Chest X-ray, PA view. Patient: 58 years old, sex F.
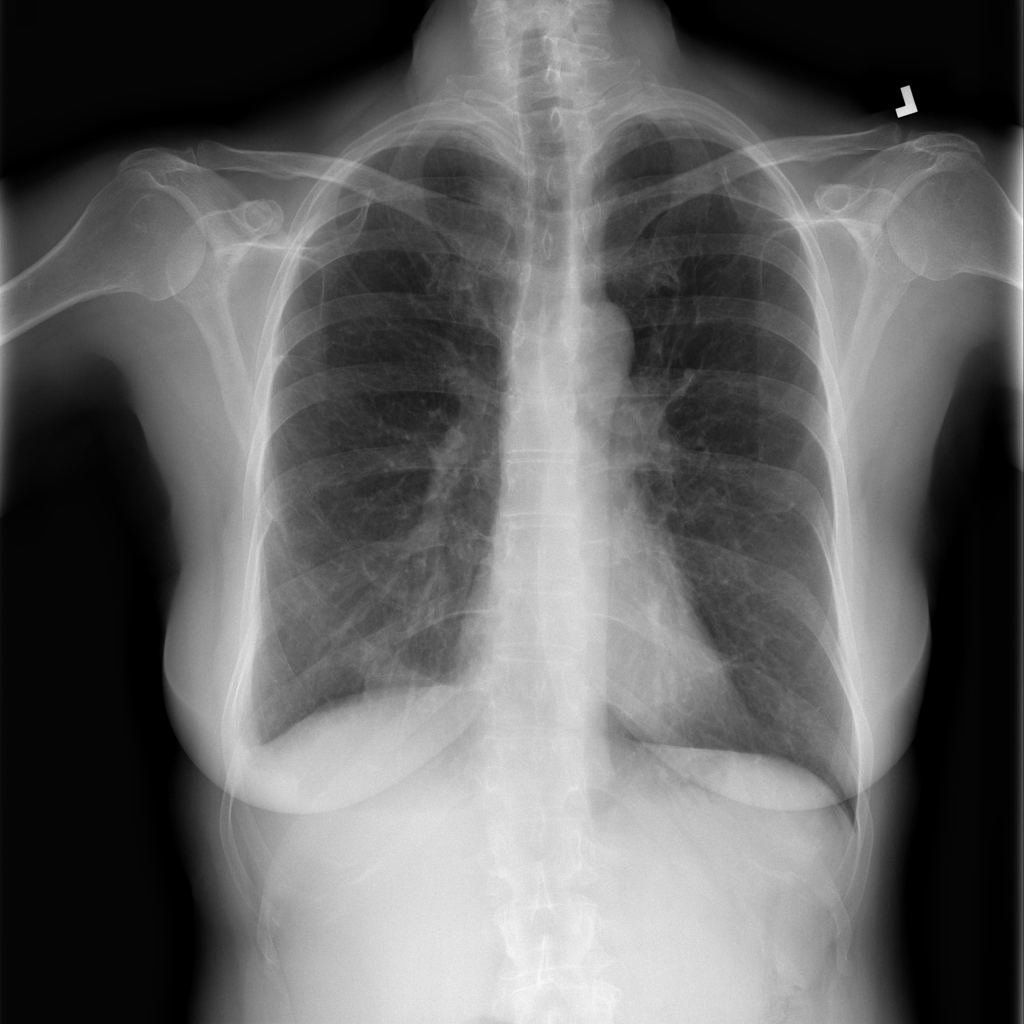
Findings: No Finding